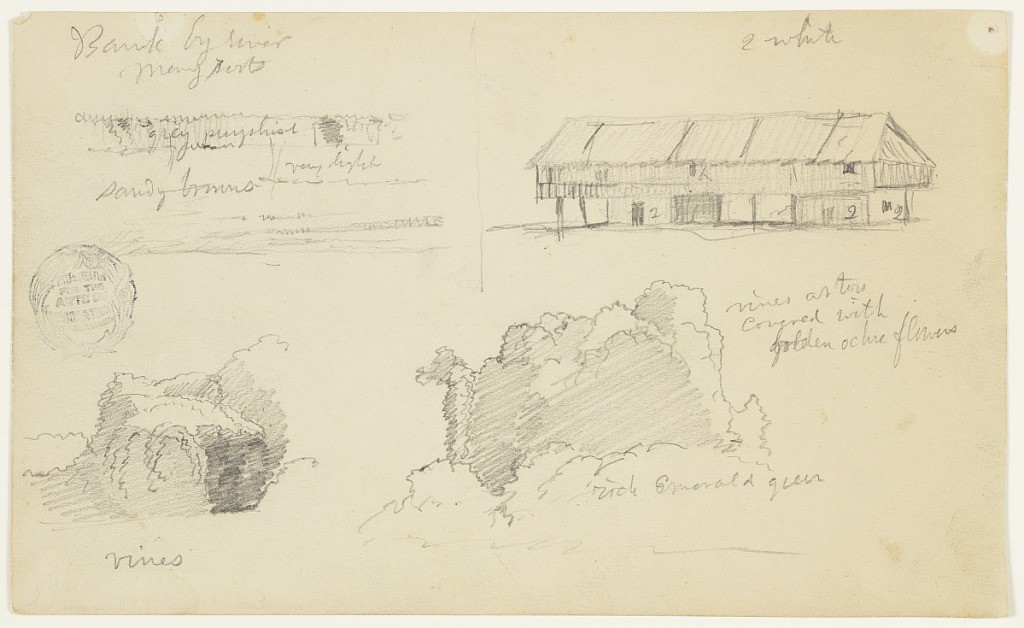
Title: Mixed Sketches, Ecuador
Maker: Frederic Edwin Church, American, 1826–1900
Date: May–August 1857
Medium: Graphite on off-white wove paper; verso: graphite
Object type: Drawing
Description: Mixed sketches showing views of a sandy river bank, a thatched structure, and vegetation covered in vines in Ecuador. At upper left, a sandy river bank with numerous tree roots is visible. A long thatched structure with an overhanging second floor and plaster-walled first floor is show at upper right. Below, two studies of vine-covered trees are visible.

Verso: Landscape and architecture sketch from Ecuador showing a view of several buildings from a slight distance, likely from the middle of a river. A large structure is visible at center with a spire or other tower at right. Silhouette of mountain ridge comprises background.